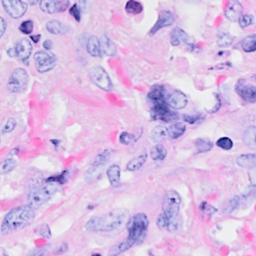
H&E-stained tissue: Breast